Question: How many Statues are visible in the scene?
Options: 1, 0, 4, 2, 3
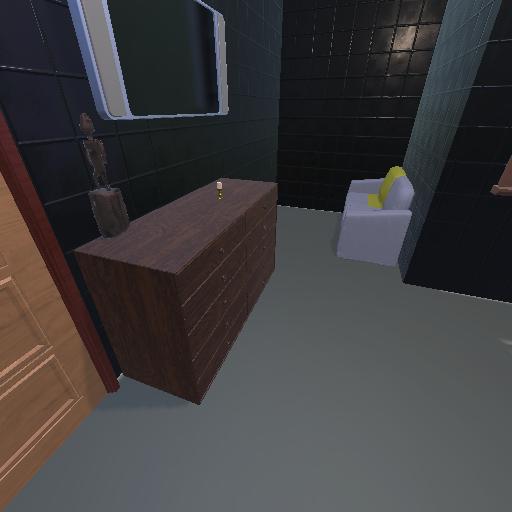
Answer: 1